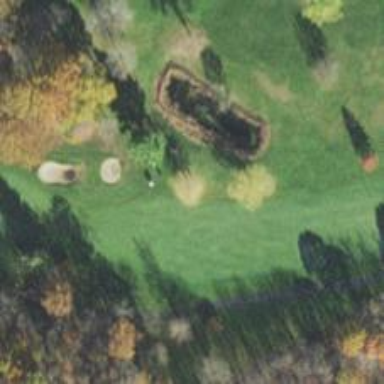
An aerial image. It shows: View of golf hole.